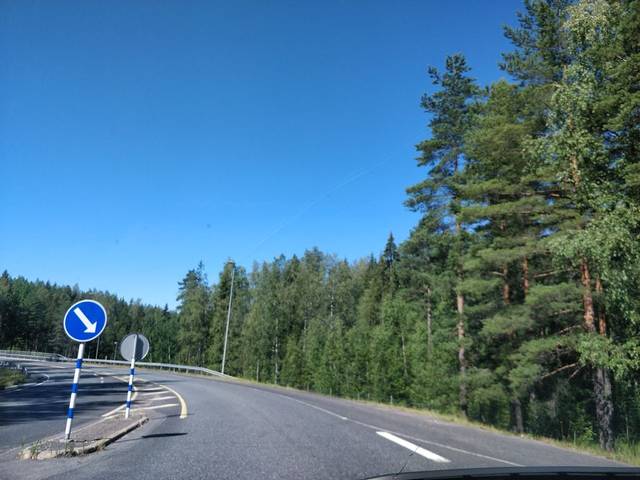
Region: Finland
Coordinates: 60.274, 24.456